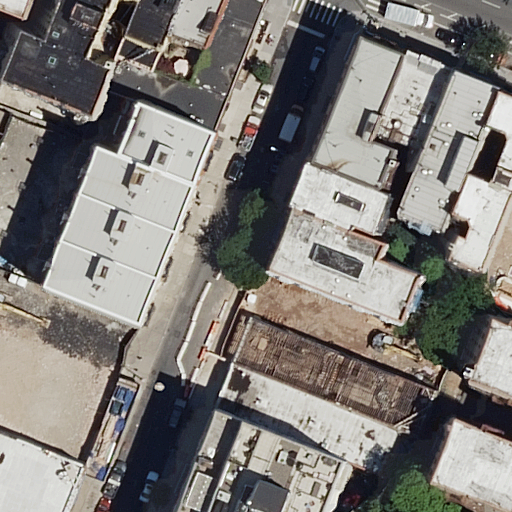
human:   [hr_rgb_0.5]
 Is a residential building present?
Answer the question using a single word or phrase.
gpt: yes

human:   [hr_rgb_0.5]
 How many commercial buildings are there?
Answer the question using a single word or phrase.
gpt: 0

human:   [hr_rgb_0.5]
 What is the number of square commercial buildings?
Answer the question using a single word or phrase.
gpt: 0

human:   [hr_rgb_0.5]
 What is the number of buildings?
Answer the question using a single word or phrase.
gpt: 23

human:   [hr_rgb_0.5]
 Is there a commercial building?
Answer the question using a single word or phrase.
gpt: no

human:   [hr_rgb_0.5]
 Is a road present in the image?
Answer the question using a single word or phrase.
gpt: yes

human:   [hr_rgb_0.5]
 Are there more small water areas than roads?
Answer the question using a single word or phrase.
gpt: no

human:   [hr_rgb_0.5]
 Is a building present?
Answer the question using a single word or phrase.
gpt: yes

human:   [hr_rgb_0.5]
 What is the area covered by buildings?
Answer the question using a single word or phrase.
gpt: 6390m2

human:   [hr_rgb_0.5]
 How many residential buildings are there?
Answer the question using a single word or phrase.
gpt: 23

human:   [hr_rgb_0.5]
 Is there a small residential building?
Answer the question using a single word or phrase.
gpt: yes

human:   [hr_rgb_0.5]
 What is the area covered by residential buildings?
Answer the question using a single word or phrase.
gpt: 6390m2

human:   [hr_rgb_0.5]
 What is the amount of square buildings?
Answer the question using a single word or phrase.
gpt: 0

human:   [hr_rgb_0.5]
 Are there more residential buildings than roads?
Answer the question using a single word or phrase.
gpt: yes

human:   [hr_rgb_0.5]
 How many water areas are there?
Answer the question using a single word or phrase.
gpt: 0

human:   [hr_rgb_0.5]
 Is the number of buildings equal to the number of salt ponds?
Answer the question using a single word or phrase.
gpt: no

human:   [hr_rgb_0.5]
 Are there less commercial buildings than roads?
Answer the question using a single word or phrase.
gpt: yes

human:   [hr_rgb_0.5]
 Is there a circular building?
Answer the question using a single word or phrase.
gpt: no

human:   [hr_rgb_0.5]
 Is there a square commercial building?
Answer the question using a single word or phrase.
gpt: no

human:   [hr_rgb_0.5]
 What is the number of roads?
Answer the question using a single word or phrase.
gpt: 5

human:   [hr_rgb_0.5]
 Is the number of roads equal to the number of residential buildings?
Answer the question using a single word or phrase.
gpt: no

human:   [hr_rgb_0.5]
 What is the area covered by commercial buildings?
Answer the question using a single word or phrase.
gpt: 0m2

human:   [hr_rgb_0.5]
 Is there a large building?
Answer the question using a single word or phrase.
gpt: yes

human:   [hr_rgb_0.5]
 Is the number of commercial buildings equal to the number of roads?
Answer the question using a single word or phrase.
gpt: no

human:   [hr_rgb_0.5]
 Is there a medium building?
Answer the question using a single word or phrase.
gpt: yes

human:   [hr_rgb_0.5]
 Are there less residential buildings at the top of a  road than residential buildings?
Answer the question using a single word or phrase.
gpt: yes

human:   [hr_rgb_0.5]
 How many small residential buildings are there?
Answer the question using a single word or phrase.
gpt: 6

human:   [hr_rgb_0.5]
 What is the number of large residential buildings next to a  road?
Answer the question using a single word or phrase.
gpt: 3

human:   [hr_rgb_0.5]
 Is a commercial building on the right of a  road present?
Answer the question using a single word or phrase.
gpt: no

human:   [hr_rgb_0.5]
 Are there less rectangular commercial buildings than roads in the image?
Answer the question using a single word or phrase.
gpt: yes

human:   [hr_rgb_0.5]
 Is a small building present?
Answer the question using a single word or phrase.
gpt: yes

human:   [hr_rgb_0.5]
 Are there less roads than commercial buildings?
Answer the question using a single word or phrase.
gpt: no

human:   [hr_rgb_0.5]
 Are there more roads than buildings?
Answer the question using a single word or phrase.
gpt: no

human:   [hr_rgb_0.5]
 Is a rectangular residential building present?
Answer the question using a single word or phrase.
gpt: yes

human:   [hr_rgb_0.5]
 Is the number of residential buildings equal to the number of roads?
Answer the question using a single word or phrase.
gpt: no

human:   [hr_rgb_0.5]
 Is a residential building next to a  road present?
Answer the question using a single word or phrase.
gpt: yes

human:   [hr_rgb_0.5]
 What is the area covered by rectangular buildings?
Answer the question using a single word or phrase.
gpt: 3301m2

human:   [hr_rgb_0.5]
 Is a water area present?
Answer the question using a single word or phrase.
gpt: no

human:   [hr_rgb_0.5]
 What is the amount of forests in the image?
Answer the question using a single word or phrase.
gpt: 0

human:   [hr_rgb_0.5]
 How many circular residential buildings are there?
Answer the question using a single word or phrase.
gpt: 0

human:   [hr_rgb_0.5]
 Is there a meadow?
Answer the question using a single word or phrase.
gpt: no

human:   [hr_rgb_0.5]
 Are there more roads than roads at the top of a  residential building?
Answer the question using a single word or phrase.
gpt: no

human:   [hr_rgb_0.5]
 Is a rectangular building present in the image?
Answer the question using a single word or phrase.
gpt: yes

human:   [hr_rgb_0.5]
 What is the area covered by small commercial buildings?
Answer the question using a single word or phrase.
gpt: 0m2

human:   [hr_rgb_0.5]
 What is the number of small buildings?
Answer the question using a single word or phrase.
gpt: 6

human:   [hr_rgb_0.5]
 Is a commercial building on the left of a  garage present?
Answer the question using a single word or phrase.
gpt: no

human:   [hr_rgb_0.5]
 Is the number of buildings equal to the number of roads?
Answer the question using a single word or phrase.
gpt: no

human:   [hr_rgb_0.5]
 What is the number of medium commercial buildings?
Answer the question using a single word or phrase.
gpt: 0

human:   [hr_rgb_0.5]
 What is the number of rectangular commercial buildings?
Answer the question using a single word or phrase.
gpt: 0

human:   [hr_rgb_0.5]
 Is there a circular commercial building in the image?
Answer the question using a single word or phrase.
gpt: no

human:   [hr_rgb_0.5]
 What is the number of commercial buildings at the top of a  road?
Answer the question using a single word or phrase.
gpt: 0

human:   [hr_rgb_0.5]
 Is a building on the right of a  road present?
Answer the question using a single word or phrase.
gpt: yes

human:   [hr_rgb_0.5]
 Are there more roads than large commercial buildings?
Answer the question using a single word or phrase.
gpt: yes

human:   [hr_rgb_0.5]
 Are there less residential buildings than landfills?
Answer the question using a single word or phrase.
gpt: no

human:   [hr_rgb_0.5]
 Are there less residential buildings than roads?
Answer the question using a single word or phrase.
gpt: no

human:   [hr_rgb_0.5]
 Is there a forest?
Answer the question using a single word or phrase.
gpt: no

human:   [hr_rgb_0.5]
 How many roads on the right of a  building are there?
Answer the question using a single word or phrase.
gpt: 5

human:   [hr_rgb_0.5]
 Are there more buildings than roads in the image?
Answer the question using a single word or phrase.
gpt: yes

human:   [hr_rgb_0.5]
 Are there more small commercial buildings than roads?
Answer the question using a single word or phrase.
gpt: no

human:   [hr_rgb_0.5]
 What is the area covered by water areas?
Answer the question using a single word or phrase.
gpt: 0m2

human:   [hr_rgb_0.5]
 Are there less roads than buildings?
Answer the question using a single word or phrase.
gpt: yes

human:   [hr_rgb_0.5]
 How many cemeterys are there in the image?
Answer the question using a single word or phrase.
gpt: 0

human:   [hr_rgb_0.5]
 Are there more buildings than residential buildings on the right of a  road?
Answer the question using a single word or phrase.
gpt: yes

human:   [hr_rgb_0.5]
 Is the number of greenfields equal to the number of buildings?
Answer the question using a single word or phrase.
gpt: no